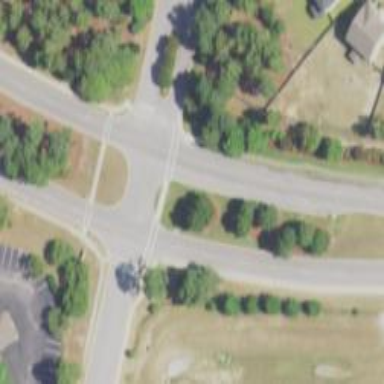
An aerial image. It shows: Marked road crossing.